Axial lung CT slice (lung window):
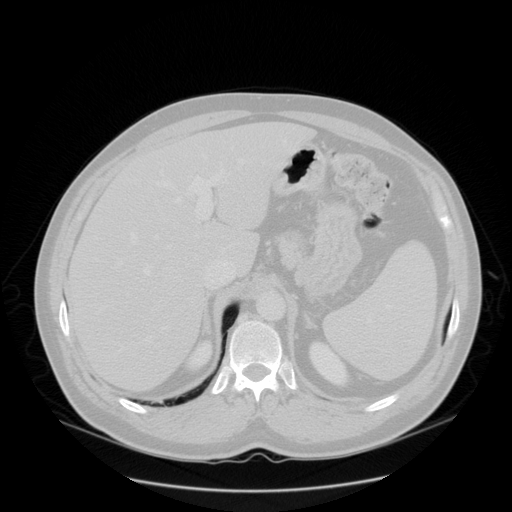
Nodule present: no